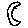
Label: moon